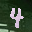
Label: 4